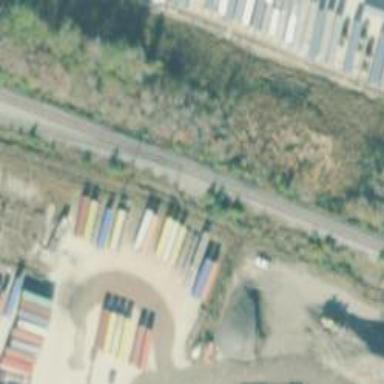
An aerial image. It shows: Railway spur junction.